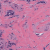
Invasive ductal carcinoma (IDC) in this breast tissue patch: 1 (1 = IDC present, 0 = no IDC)